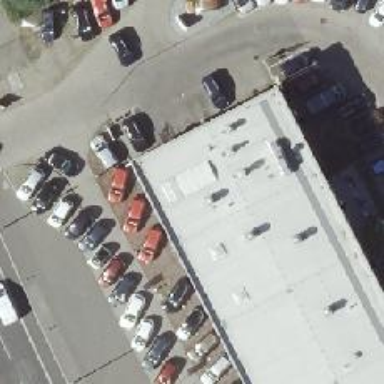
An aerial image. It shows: Car rental facility.